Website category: university
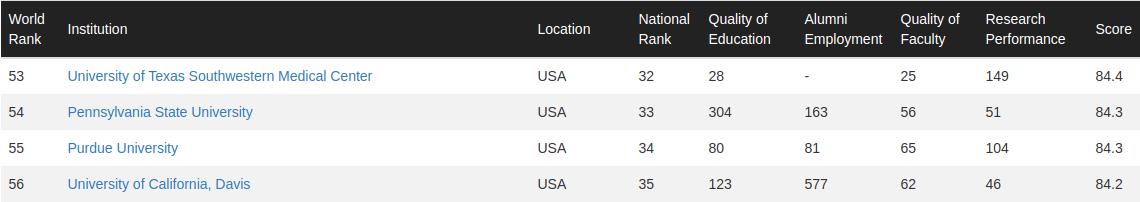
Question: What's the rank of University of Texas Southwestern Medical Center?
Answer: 53

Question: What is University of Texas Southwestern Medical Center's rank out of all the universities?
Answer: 53

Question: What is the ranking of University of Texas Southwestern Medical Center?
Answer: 53

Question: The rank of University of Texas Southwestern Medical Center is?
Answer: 53

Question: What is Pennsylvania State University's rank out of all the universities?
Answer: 54

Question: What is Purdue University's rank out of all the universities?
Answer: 55

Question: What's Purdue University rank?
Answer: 55

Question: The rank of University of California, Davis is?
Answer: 56

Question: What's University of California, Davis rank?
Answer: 56

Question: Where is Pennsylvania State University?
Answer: USA

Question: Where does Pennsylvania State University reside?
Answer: USA

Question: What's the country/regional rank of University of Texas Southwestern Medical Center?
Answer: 32

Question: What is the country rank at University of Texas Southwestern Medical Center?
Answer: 32

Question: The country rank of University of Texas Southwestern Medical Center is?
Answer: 32

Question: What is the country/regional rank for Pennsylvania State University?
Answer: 33

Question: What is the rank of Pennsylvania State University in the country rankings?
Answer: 33

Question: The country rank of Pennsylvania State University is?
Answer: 33

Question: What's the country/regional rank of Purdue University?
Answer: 34

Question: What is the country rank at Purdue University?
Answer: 34

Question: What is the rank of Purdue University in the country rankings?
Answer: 34

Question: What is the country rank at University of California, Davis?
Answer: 35

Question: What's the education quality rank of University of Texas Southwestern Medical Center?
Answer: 28

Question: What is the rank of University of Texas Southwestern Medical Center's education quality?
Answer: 28

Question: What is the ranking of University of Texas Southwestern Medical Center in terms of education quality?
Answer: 28

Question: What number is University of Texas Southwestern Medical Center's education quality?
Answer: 28

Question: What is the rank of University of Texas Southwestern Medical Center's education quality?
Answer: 28

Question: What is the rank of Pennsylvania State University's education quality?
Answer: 304

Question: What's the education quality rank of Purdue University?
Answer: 80

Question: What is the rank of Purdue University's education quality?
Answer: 80

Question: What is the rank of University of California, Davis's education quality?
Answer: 123

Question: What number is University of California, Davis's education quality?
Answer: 123

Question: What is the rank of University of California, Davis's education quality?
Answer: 123

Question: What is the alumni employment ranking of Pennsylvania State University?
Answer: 163

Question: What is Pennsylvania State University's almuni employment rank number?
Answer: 163

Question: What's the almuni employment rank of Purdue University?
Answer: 81

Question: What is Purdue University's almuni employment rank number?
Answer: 81

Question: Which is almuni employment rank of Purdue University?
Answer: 81

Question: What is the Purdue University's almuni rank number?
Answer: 81

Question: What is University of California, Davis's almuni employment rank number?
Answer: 577

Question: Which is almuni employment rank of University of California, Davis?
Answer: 577

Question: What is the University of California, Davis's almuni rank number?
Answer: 577

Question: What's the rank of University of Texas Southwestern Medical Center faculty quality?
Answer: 25

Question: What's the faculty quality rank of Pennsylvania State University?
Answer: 56

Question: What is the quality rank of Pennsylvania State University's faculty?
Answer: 56

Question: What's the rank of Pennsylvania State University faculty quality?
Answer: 56

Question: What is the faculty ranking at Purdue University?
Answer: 65

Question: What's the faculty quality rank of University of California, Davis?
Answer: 62

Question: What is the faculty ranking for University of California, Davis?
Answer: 62

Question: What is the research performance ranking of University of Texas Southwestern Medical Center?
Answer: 149

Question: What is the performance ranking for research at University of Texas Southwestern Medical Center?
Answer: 149

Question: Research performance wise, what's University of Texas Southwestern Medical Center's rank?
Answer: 149

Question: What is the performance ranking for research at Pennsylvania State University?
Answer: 51

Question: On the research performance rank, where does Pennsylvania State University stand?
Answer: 51

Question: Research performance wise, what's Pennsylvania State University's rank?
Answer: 51

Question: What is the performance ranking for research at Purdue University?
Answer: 104

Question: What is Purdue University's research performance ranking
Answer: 104

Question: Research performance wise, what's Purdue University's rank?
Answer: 104

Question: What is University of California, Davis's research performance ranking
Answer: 46

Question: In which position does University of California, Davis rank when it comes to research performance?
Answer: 46

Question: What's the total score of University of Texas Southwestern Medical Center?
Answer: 84.4

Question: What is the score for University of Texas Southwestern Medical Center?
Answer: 84.4

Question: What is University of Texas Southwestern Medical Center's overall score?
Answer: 84.4

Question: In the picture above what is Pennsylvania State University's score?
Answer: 84.3

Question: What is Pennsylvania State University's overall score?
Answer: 84.3